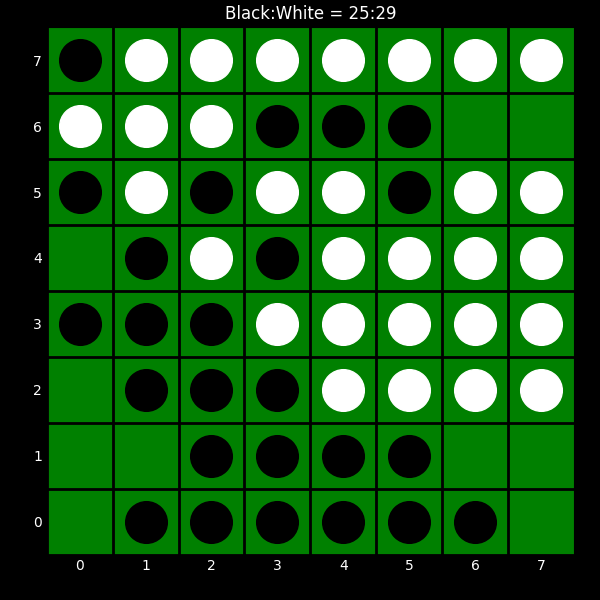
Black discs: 25
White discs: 29